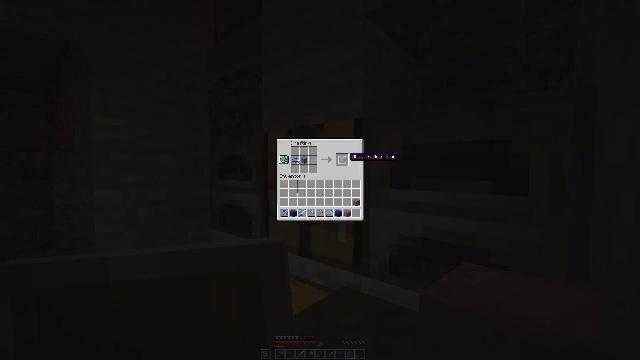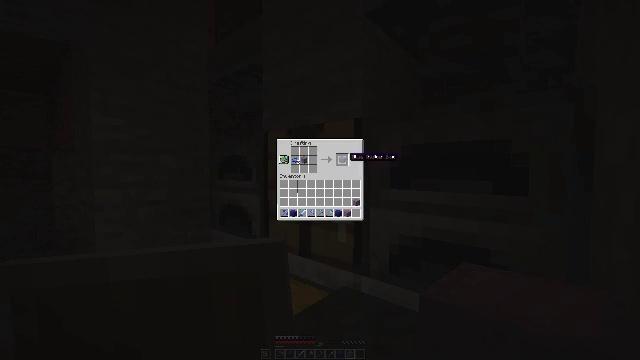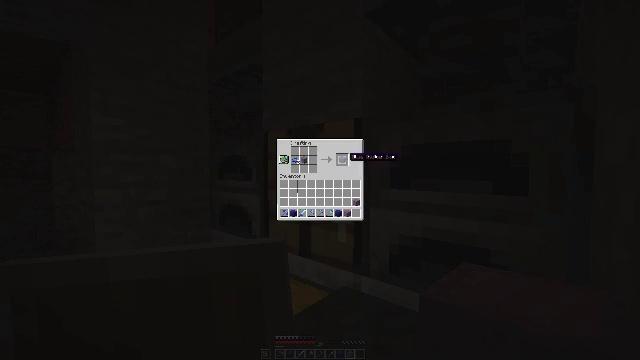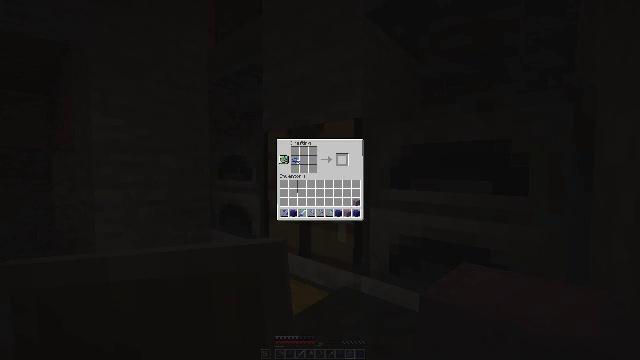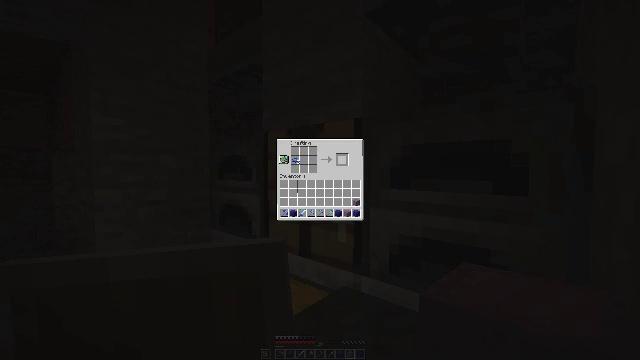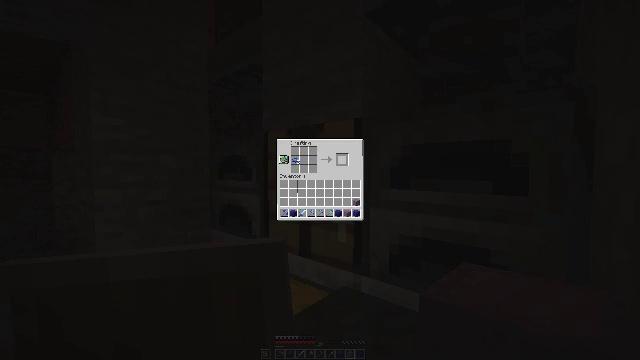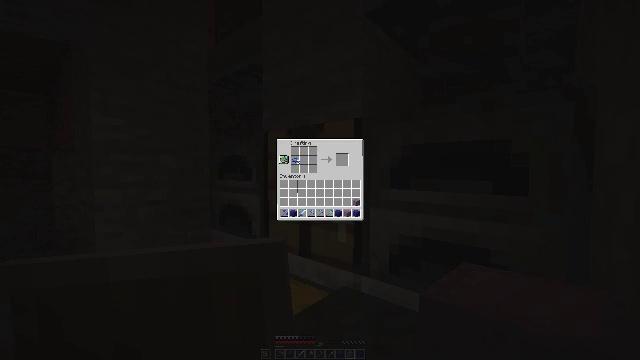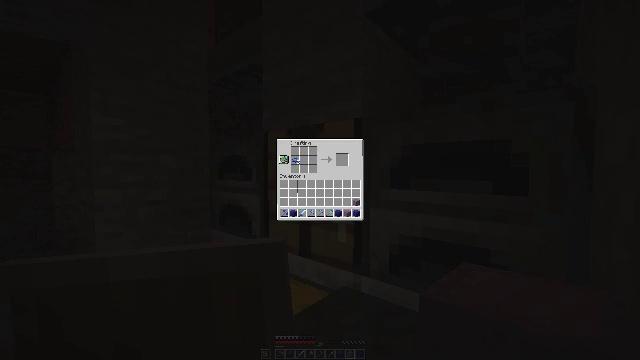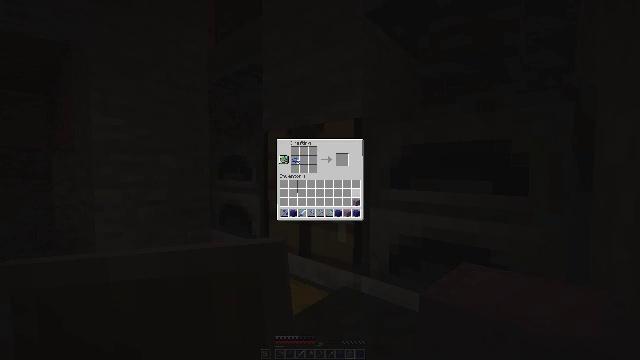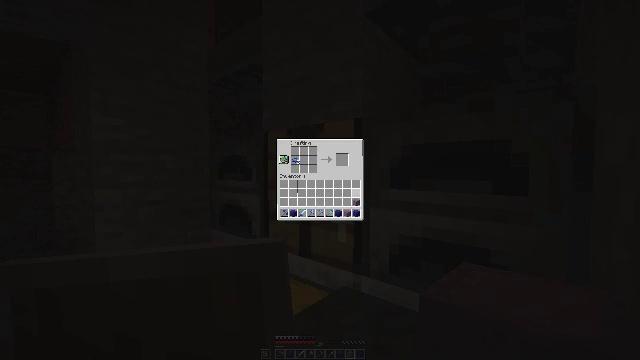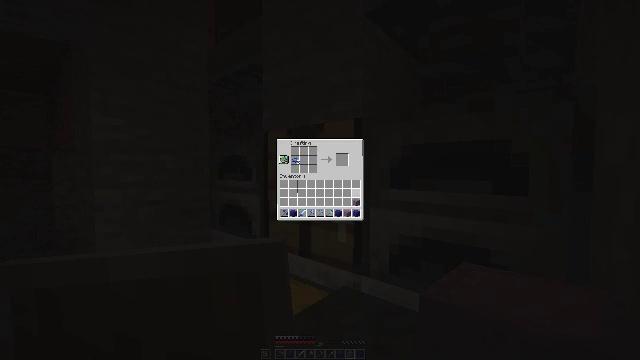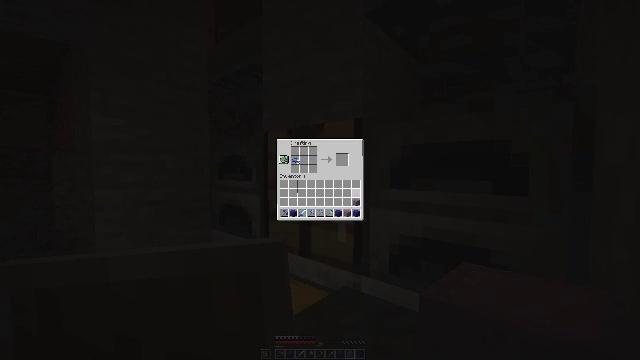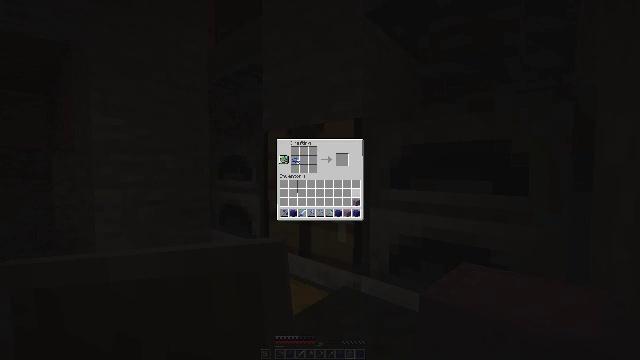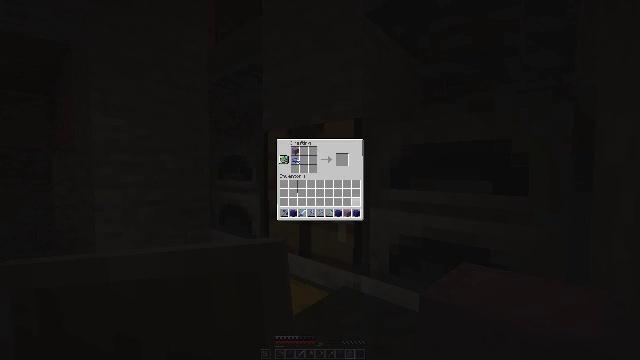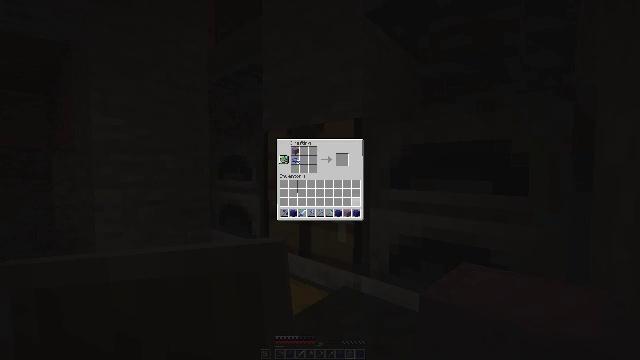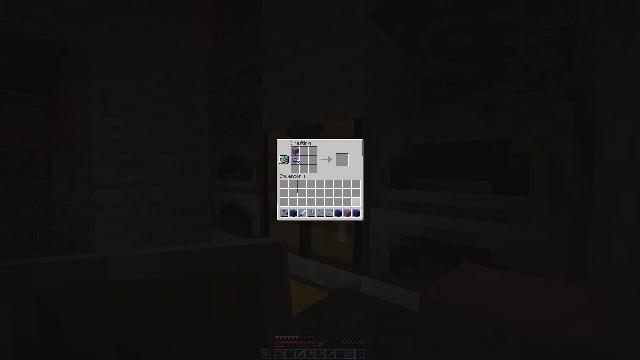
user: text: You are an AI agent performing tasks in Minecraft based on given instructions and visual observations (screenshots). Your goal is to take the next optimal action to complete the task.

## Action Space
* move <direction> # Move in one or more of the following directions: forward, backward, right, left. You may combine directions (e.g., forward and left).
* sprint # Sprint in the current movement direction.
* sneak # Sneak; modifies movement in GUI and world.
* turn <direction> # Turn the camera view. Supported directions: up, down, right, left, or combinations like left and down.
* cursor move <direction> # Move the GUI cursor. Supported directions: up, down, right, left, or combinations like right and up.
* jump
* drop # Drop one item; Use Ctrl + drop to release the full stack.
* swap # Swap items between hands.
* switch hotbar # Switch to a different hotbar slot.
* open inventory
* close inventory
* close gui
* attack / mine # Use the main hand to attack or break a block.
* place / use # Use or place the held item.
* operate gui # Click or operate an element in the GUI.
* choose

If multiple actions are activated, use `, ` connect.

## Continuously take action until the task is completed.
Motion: motion action
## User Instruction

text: craft item blue shulker box
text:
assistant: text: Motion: sneak
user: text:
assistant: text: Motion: sneak
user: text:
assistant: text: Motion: sneak, attack / mine
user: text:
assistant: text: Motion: sneak, attack / mine
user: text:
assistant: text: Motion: sneak, attack / mine
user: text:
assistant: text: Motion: sneak
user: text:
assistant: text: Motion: turn right and down
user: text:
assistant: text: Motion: turn down
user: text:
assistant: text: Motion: turn down
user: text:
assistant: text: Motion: no_op
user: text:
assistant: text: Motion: sneak
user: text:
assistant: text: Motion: sneak
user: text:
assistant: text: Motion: sneak, attack / mine
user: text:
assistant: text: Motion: sneak, attack / mine
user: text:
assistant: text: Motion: sneak, attack / mine
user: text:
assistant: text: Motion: sneak
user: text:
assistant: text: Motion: sneak
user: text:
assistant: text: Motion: sneak
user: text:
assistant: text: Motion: sneak
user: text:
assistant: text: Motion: sneak, turn up
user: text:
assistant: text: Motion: sneak, turn left and up
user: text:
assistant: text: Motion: sneak, turn left and up
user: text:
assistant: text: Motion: sneak
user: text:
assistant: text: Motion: sneak
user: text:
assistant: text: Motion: sneak
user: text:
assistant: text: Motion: sneak
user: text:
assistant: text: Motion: sneak, attack / mine
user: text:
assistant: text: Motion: sneak, attack / mine
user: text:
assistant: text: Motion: sneak, attack / mine
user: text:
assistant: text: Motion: sneak, turn down